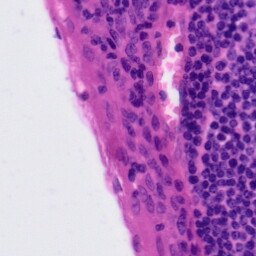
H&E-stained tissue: Tonsil